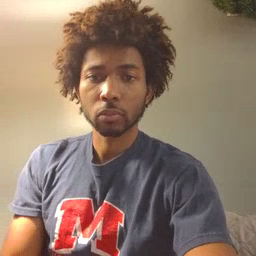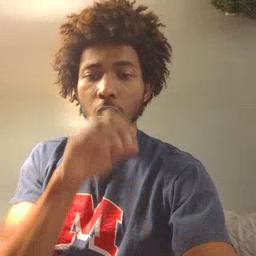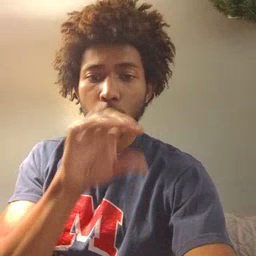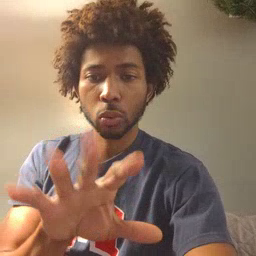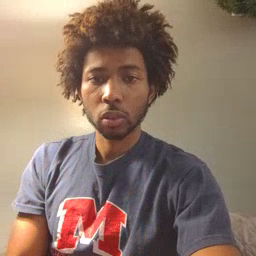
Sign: blow